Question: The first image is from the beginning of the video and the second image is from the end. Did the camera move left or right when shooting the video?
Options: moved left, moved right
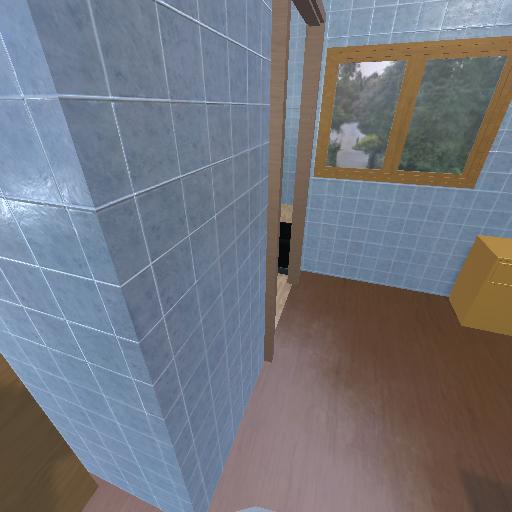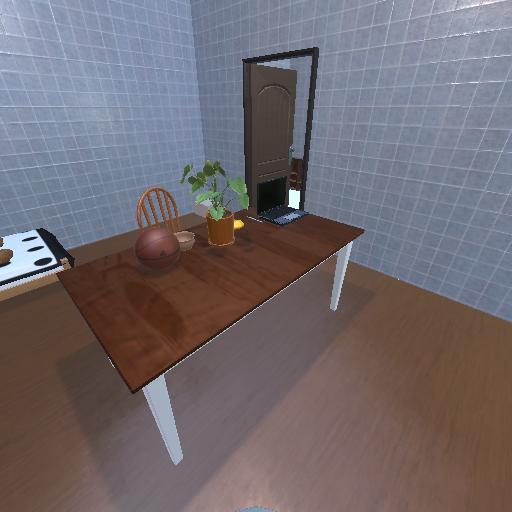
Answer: moved left